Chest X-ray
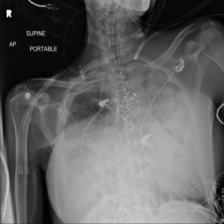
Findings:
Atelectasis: negative
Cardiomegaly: negative
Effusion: negative
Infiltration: positive
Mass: negative
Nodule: negative
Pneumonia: negative
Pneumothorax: negative
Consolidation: positive
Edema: positive
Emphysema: negative
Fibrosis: negative
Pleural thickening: negative
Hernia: negative